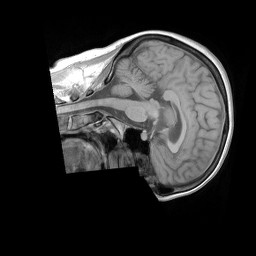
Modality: T1w
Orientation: sagittal
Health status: ill
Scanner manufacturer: siemens
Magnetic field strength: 3 T
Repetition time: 0.4 s
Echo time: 0.00272 s